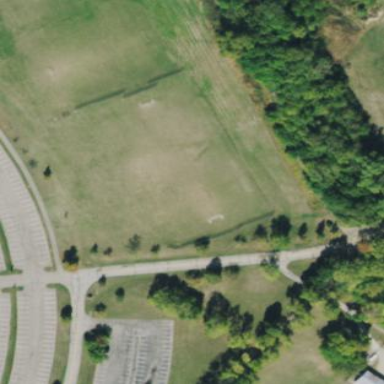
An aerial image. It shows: Soccer pitch designated for leisure and sports activities.